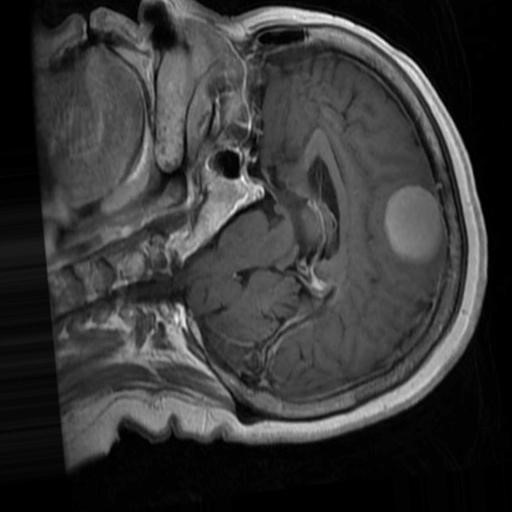
Label: brain_menin